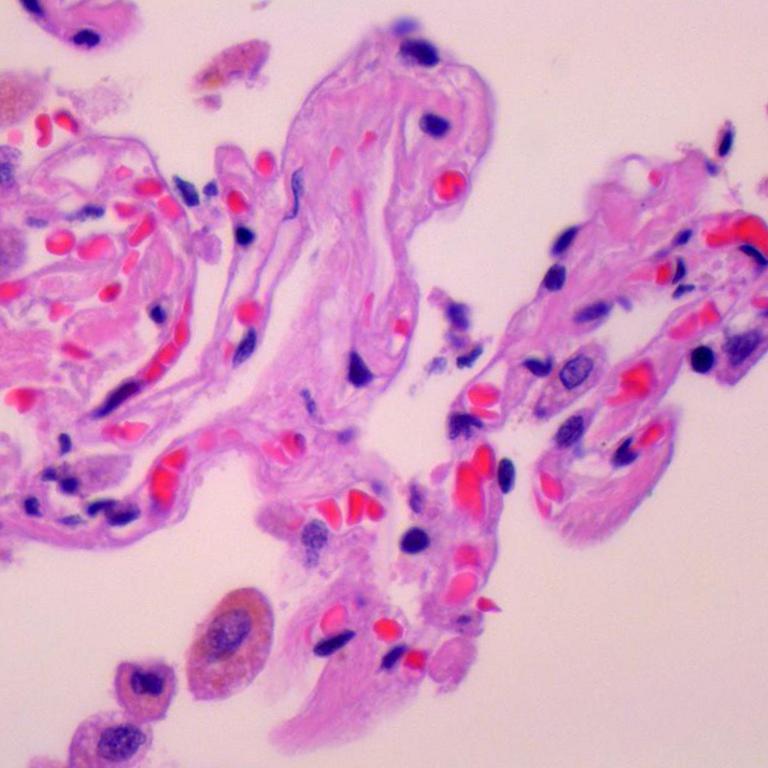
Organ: lung
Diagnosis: benign